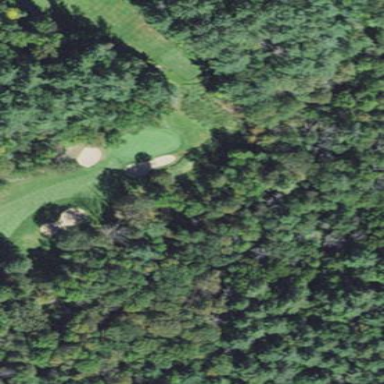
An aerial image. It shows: Golf fairway in the image.